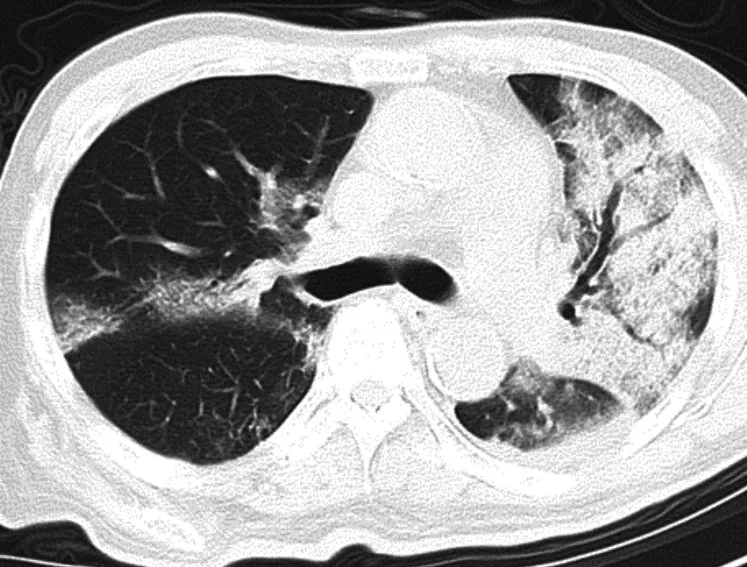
The unenhanced computed tomography (CT) scan that was taken three days before admission at another hospital. The CT scan showed multiple patchy ground glass opacity in the subpleural area of both lungs and consolidation and air bronchogram sign on the left upper lobe of the lung.
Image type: radiology (ct)